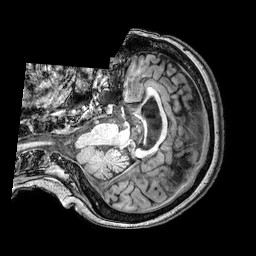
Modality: T1w
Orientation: axial
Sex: female
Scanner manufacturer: philips
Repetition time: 0.008093 s
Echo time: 0.0037 s